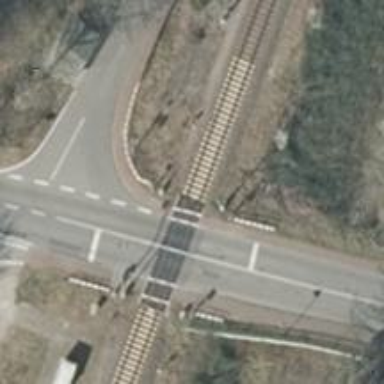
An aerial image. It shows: Railway level crossing.